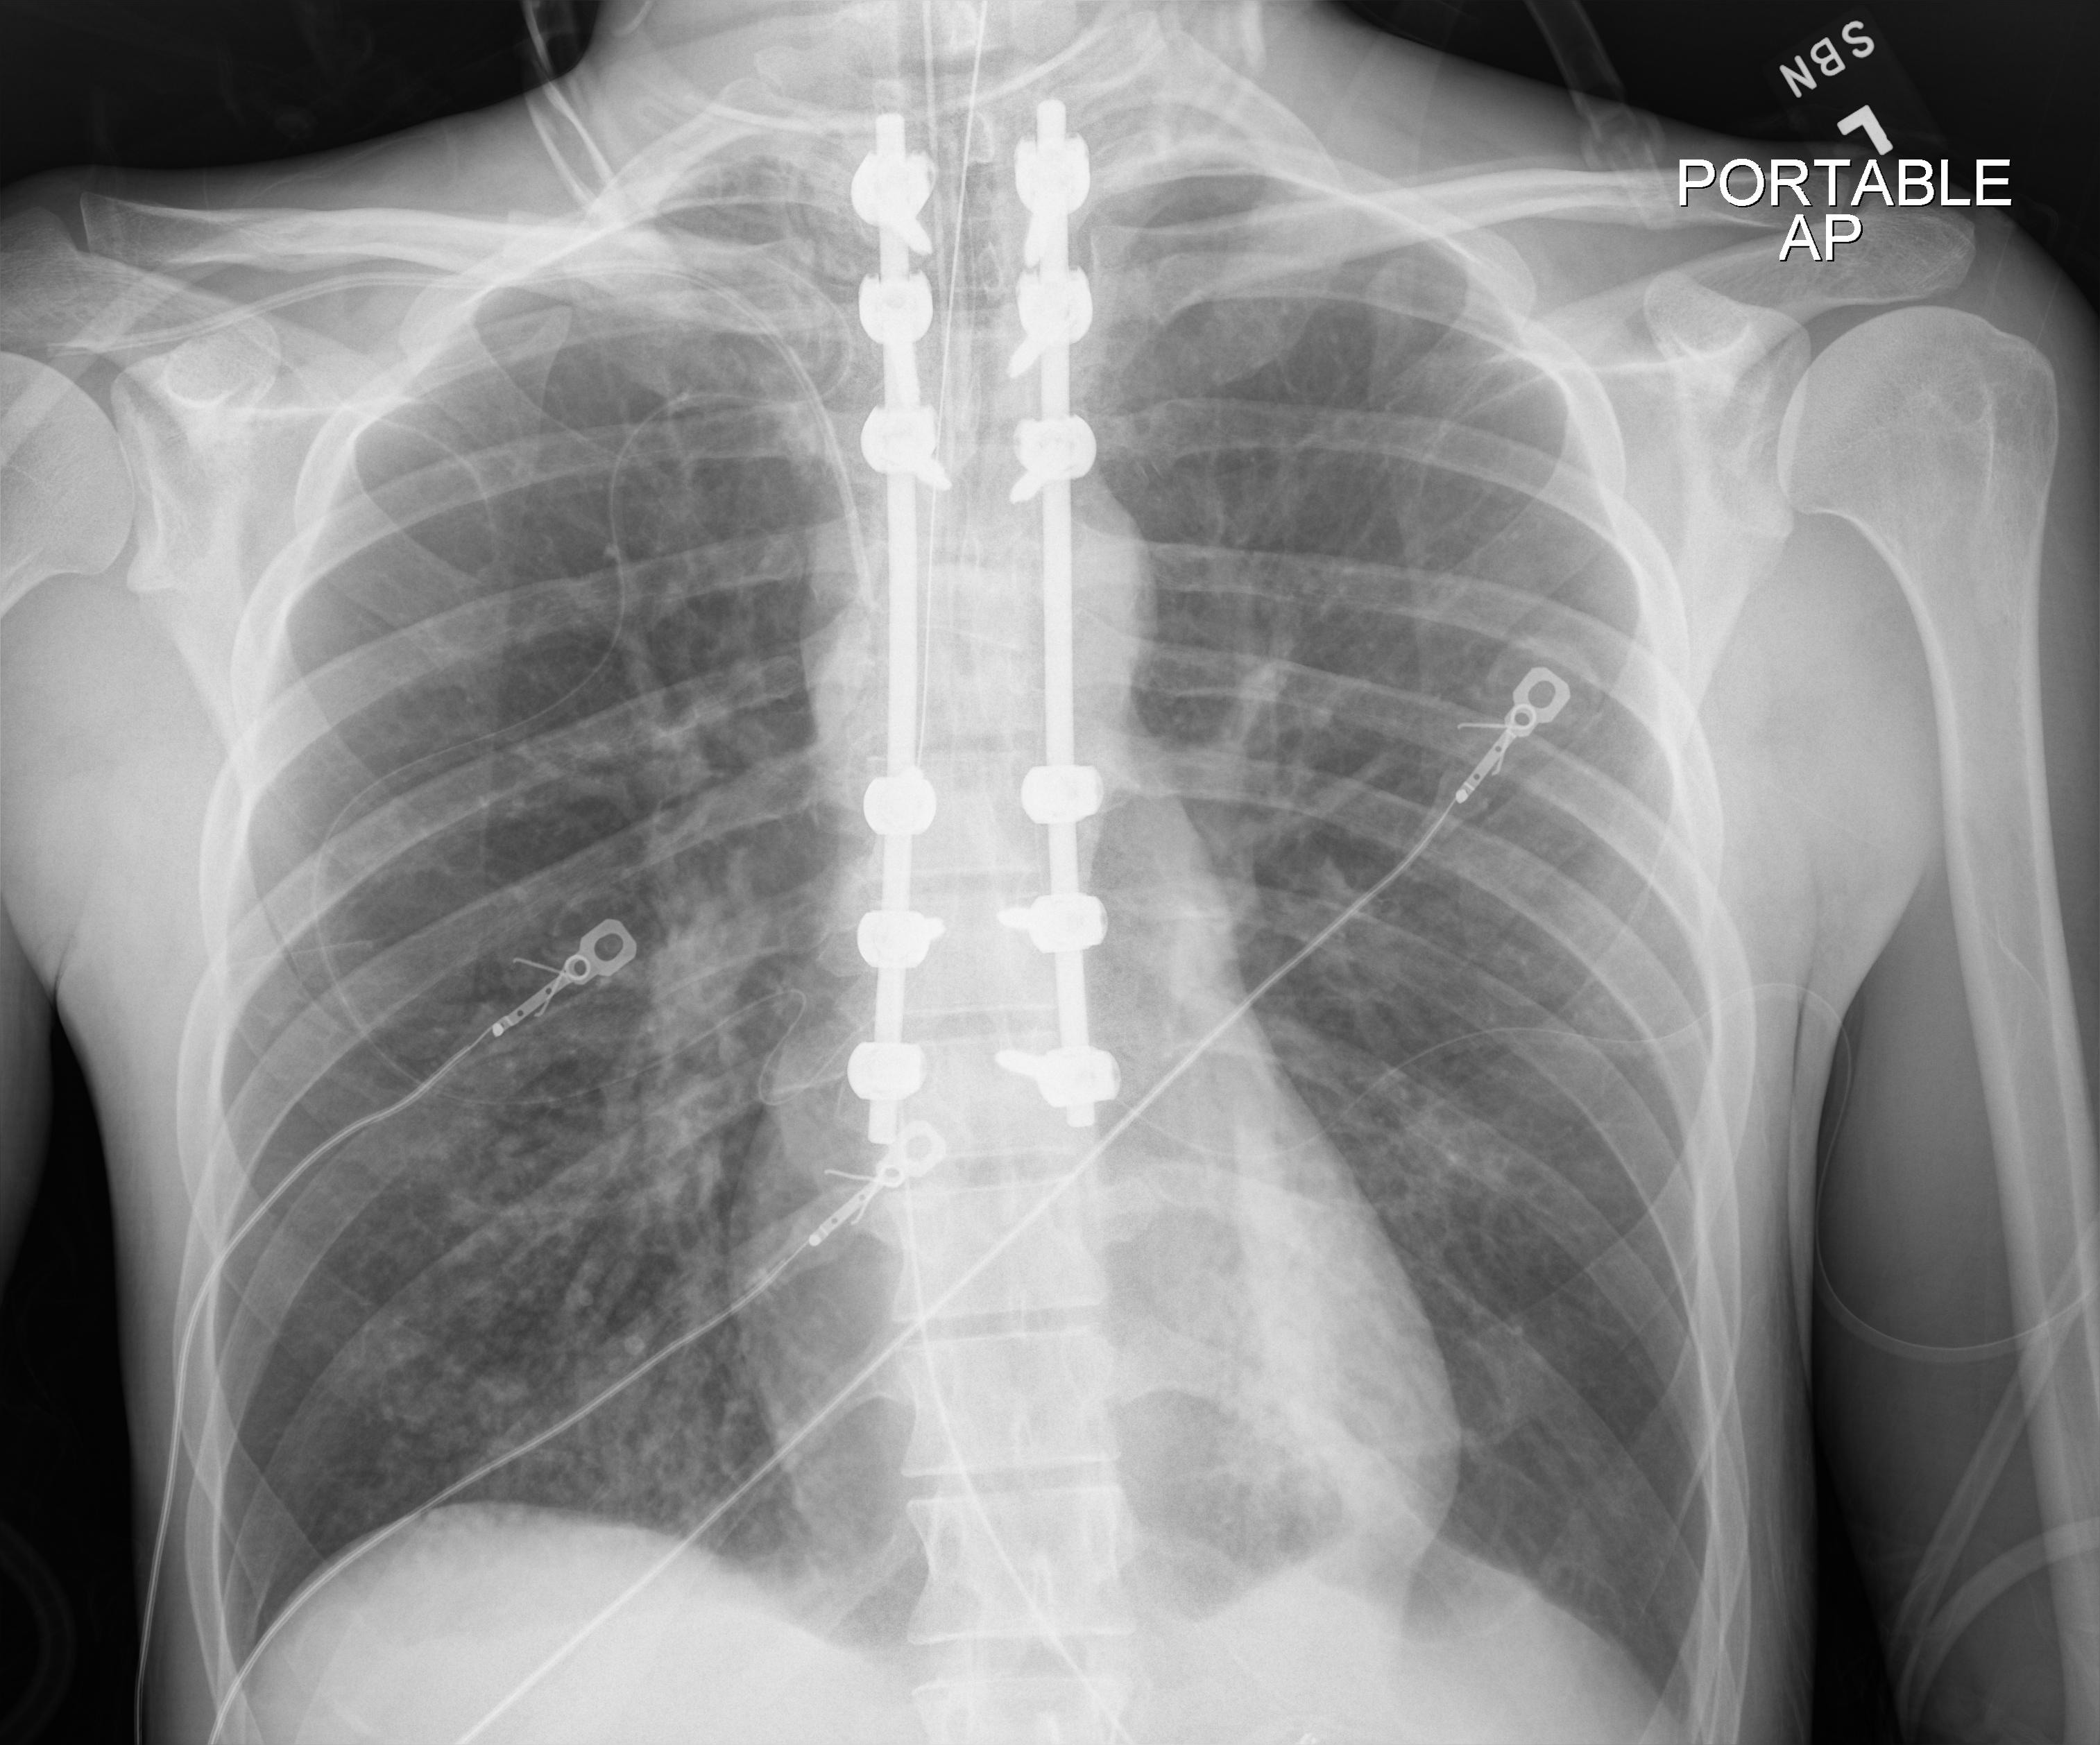
View: AP
Implant manufacturer: orthofix firebird